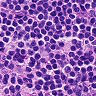
Metastatic tissue present: no